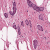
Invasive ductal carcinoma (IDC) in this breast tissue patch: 0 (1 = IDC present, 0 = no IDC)